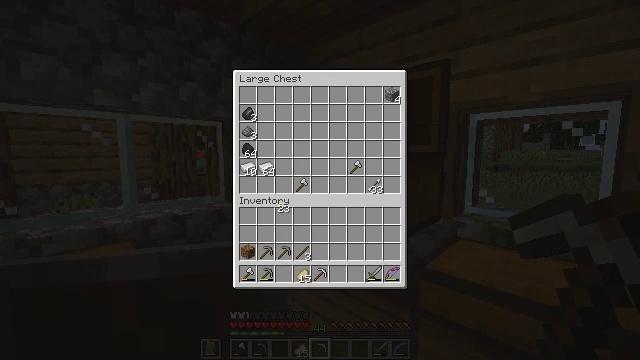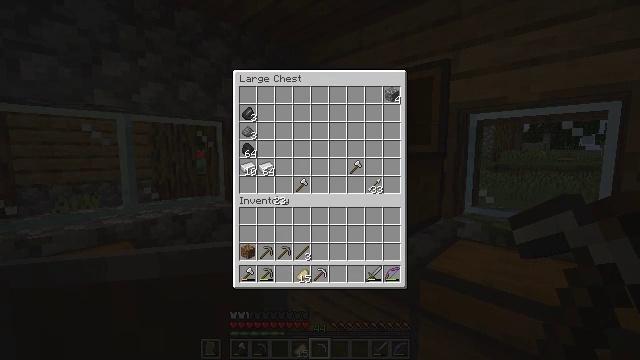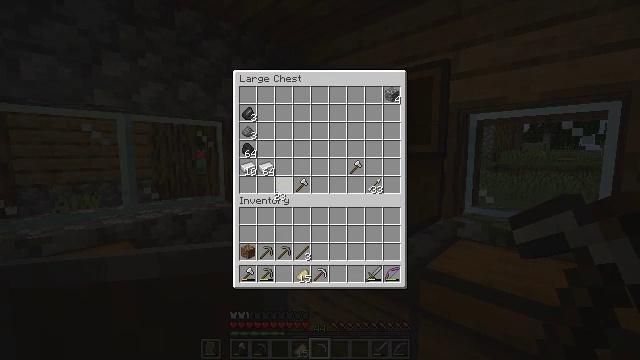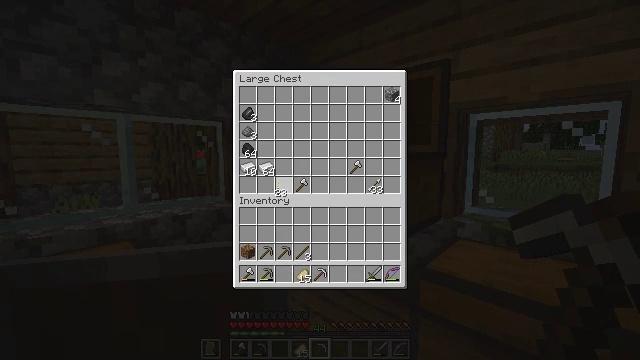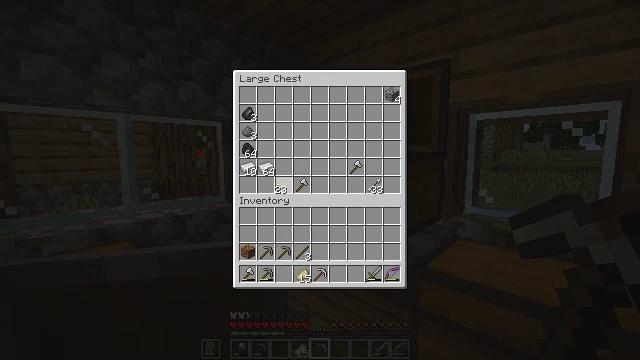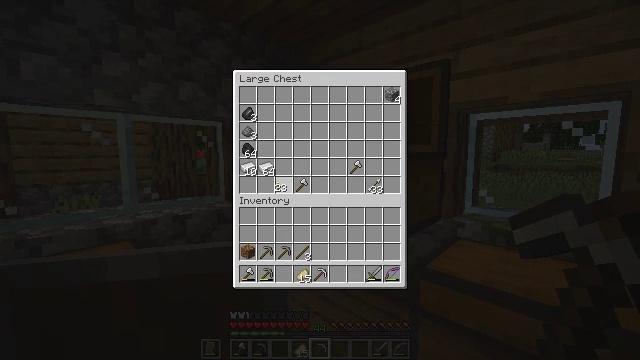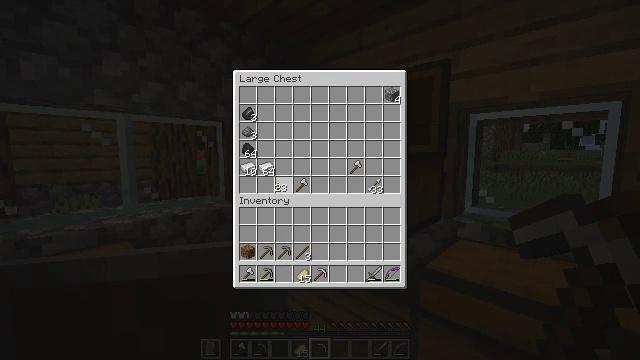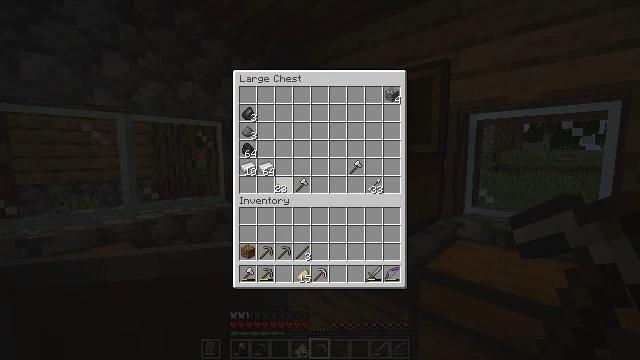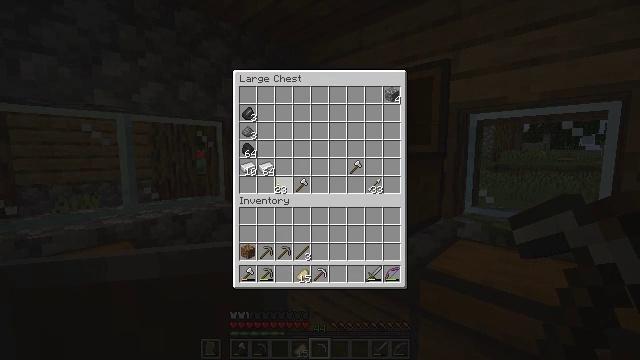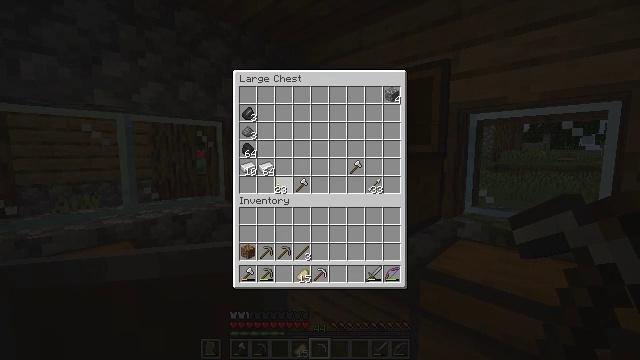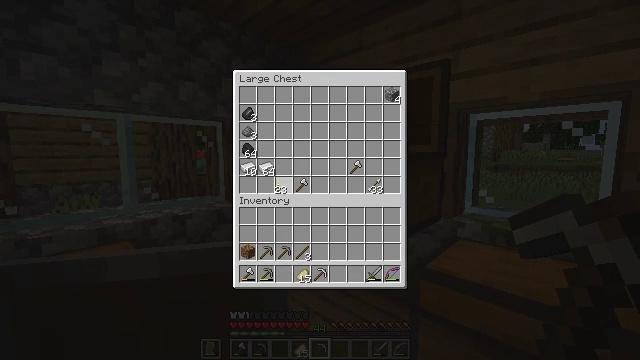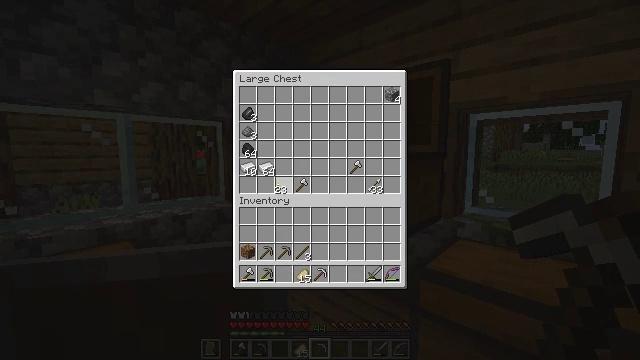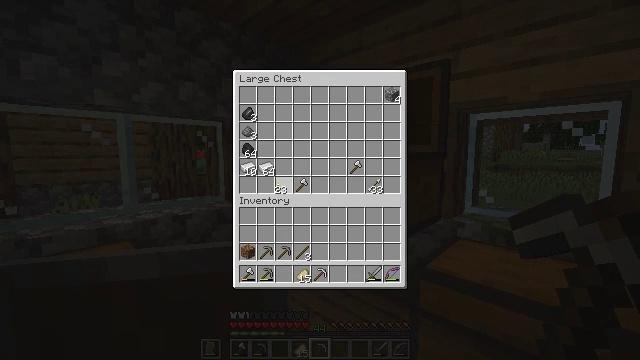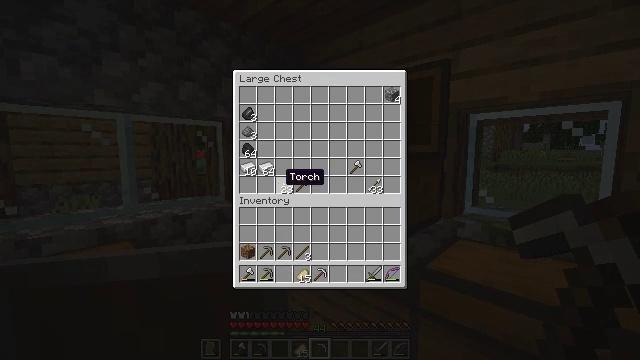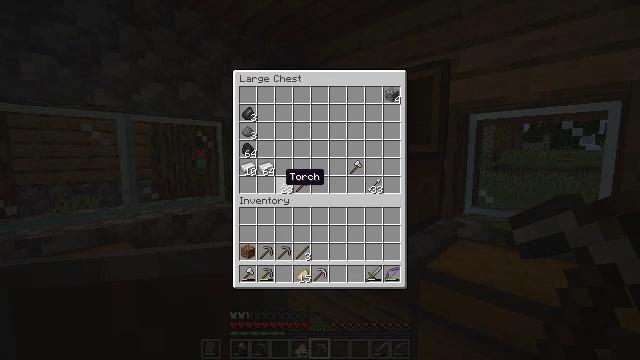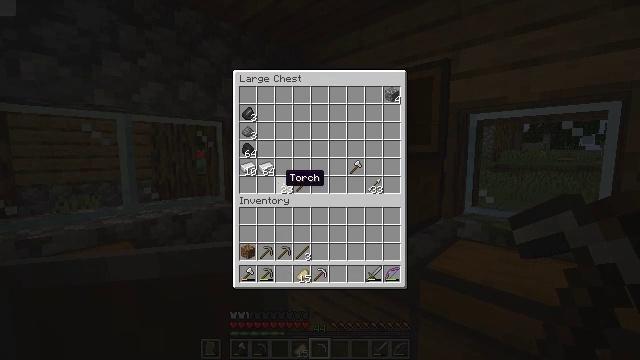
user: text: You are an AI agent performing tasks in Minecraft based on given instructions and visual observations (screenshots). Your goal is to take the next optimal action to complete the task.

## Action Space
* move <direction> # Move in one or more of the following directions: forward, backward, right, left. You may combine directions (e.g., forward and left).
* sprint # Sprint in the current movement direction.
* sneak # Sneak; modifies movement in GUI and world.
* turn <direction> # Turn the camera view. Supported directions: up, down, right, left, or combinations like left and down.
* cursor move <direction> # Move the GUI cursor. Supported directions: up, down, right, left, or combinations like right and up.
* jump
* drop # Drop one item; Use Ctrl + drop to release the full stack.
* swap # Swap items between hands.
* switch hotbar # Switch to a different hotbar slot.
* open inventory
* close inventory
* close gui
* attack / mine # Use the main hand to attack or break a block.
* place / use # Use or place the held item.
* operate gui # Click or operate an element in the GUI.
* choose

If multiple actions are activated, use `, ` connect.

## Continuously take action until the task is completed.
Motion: motion action
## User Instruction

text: Attack the spawner to disable it.
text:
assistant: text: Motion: cursor move up
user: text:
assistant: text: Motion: no_op
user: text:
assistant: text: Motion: no_op
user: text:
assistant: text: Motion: no_op
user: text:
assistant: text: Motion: no_op
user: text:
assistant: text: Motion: no_op
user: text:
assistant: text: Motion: no_op
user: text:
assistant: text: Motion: no_op
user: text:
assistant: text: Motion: no_op
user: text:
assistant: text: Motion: operate gui
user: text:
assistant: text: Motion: operate gui
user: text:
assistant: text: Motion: operate gui
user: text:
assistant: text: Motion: no_op
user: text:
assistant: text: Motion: no_op
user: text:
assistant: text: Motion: no_op
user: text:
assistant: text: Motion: cursor move right and down
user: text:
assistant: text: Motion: cursor move right and down
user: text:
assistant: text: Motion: cursor move down
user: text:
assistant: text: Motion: cursor move down
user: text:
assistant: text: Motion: no_op
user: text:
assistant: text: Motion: cursor move down
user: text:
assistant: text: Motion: no_op
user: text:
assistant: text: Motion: operate gui
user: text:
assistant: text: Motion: operate gui
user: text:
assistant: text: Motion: cursor move up, operate gui
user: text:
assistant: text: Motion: cursor move up
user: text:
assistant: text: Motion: cursor move left and up
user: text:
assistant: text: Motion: cursor move up
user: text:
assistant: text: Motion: cursor move up
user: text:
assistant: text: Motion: no_op